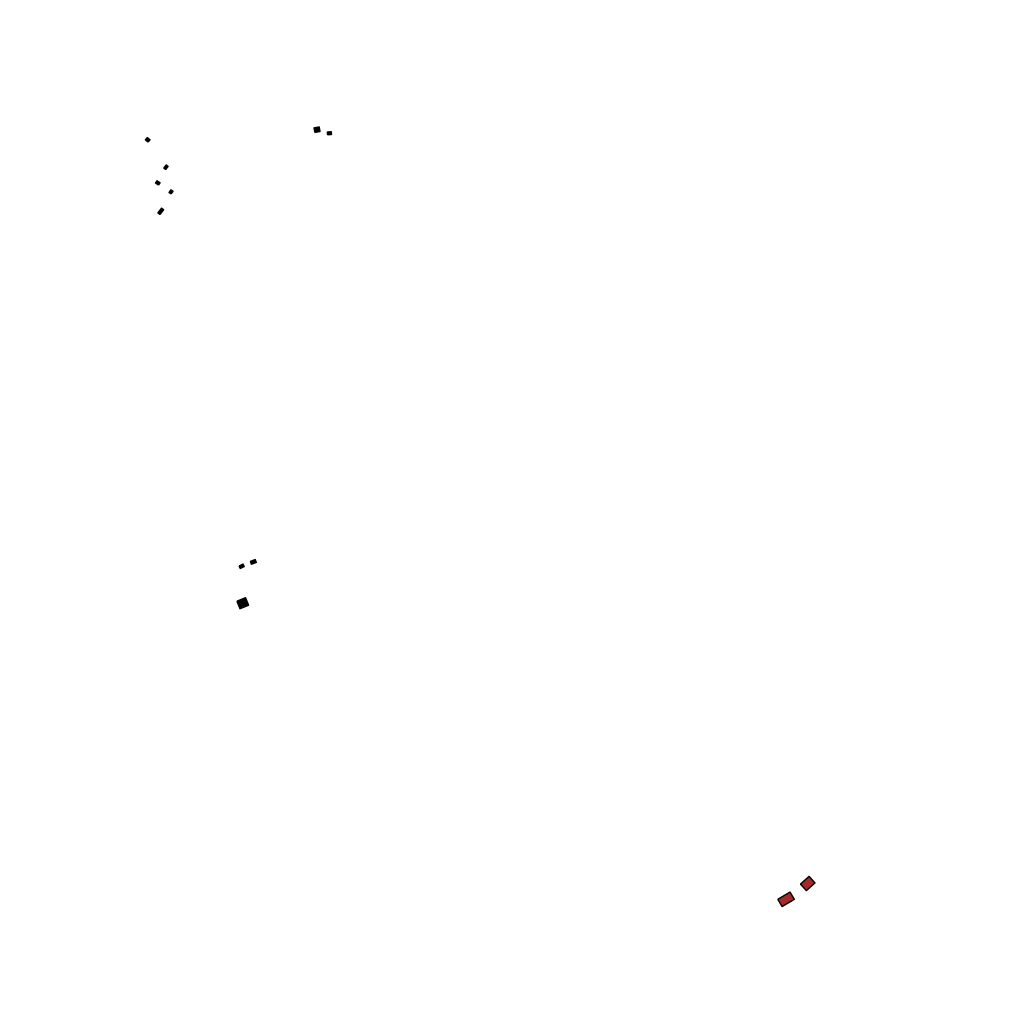
Tags: overhead vector_map, recreation, density_5, Building, Facility, 1.0 km²